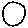
Label: circle